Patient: sex F, age 89
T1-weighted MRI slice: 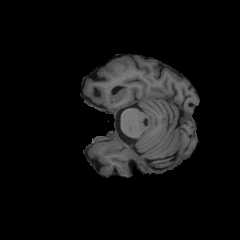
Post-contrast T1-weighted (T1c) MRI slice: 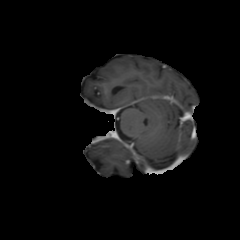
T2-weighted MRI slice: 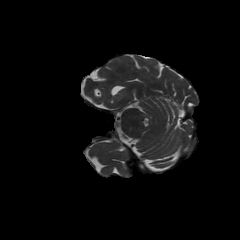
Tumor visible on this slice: no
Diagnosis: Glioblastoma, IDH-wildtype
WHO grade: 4